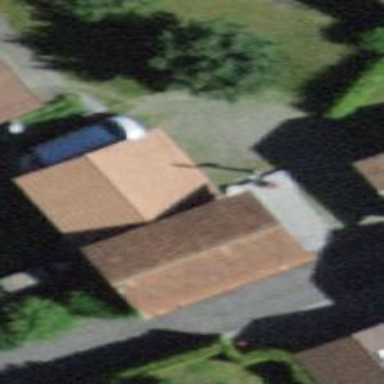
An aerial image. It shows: View of roof of building.